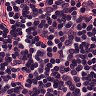
Metastatic tissue present: no